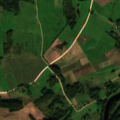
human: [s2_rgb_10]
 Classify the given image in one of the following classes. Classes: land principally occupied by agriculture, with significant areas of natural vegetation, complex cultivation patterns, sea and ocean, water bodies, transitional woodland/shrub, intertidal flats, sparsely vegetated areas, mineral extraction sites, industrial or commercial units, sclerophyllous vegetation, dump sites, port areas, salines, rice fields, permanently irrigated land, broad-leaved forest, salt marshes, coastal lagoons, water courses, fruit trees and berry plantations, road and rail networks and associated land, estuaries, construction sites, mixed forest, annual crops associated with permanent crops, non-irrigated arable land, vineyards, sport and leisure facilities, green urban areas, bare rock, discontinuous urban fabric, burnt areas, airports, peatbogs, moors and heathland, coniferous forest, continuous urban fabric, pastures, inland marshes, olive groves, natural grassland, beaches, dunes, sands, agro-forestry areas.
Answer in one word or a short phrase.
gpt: non-irrigated arable land, complex cultivation patterns, land principally occupied by agriculture, with significant areas of natural vegetation, water courses